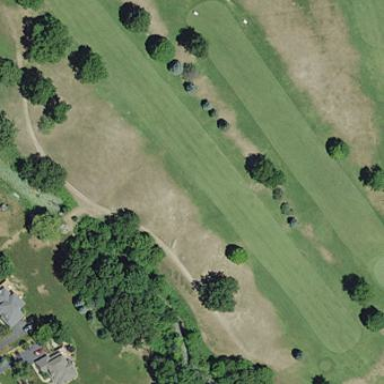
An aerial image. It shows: Golf fairway surrounded by grass.